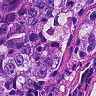
Metastatic tissue present: yes